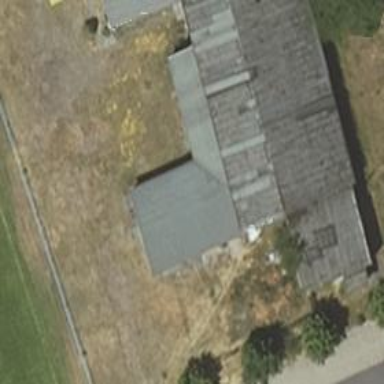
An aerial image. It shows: Community centre serving as club home.